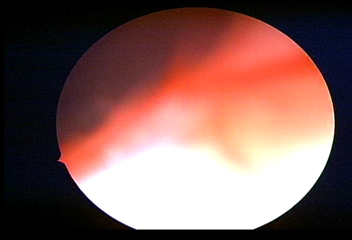
Modality: WLC
Class: Normal mucosa
Bladder cancer association: No